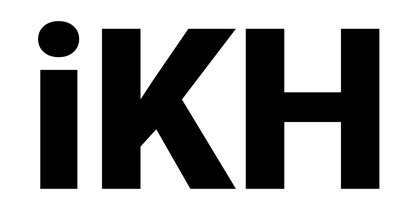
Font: Roboto_Black